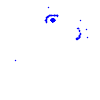
Particle: pion